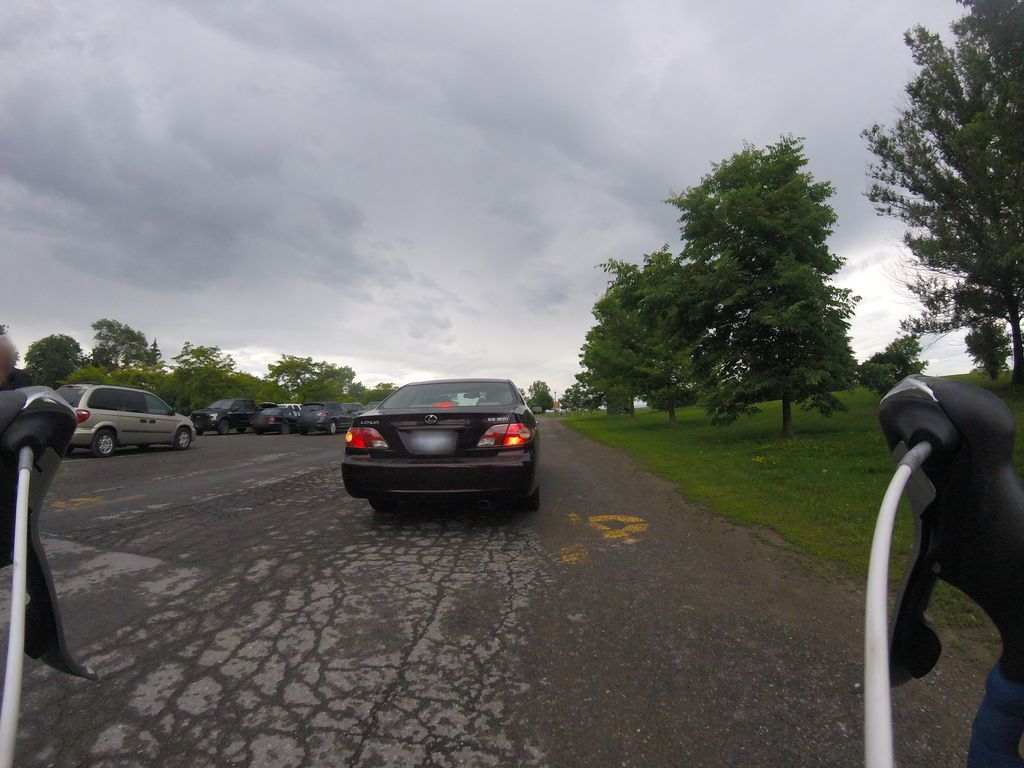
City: ottawa-gatineau